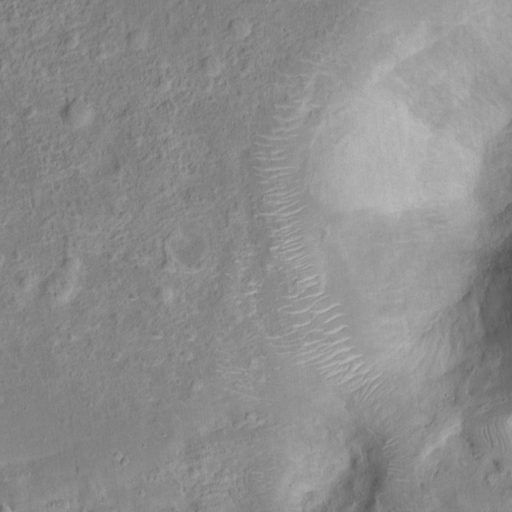
Objects detected: cone